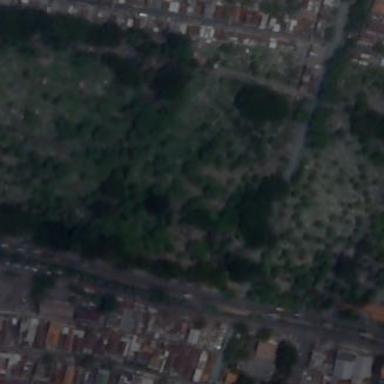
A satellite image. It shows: Cemetery.